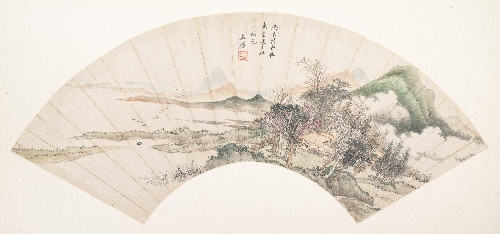
Title: 清   佚名   倣王鑑   倣惠崇山水圖   扇|Landscape in the Style of Huichong
Artist: Wang Jian|Unidentified artist
Artist bio: Chinese, 1609–1677/88|
Date: 18th century or later, spurious date of 1676
Object type: Folding fan mounted as an album leaf
Classification: Paintings
Medium: Folding fan mounted as an album leaf; ink and color on paper
Culture: China
Period: Qing dynasty (1644–1911)
Dimensions: 6 3/8 x 20 1/2 in. (16.2 x 52.1 cm)
Department: Asian Art
Credit line: John Stewart Kennedy Fund, 1913
Accession year: 1913
Repository: Metropolitan Museum of Art, New York, NY
Tags: Landscapes